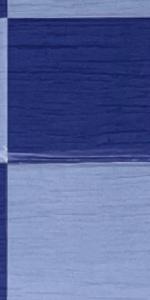
Label: Empty